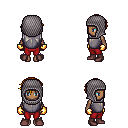
a pixel art fantasy rpg character, female body template, human, dark skin, steel chest armor, red pants, blonde short bangs hairstyle, chain hood, gold gloves, maroon shoes, four views (front, back, left, right), 2x2 character sprite sheet, small pixel art, hard edges, no anti-aliasing